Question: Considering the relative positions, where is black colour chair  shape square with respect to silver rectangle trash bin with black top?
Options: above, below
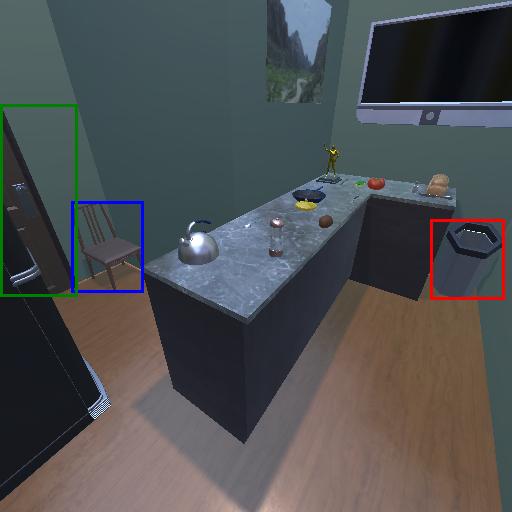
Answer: above